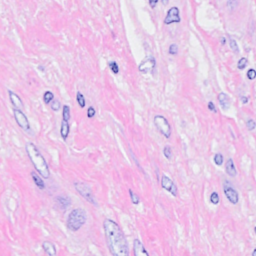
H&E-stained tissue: Breast